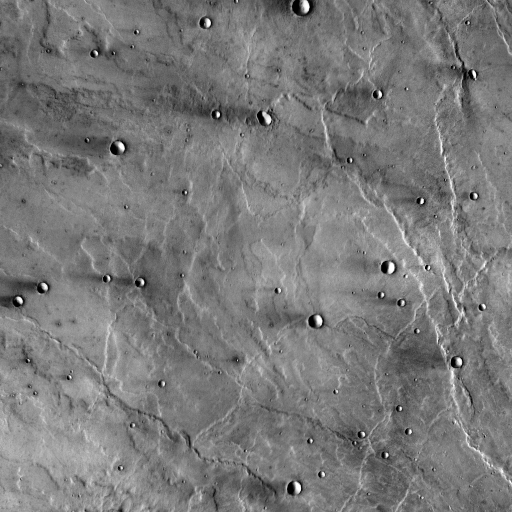
Crater classes present: Background, Other